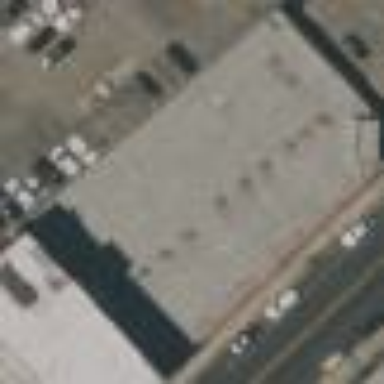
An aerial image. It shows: Retail building.